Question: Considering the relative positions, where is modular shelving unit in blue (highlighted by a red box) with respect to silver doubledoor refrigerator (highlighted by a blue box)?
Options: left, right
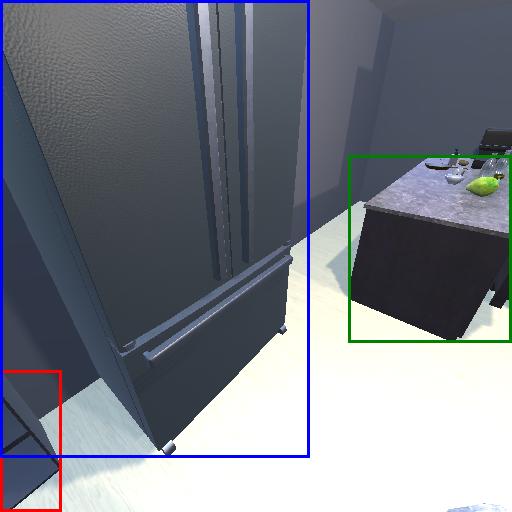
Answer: left